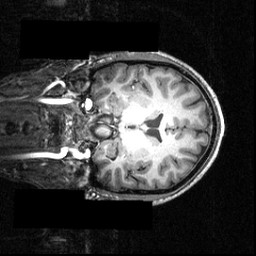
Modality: T1w
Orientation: coronal
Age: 24
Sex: male
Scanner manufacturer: siemens
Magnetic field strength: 3.951 T
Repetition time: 1.5 s
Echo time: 0.00335 s